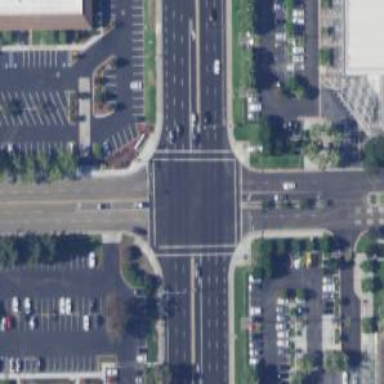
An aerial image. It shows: Asphalt footway with crossing.